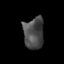
Tissue: skin
Cell type: Epithelial cells
Senescence score: 0.2192
Nuclear area (px): 623
Mean DAPI intensity: 75.522